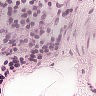
Metastatic tissue present: no